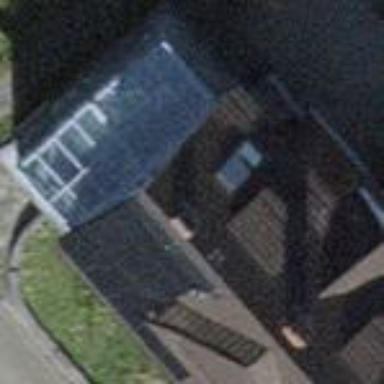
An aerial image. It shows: Building with tiled roof.